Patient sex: M
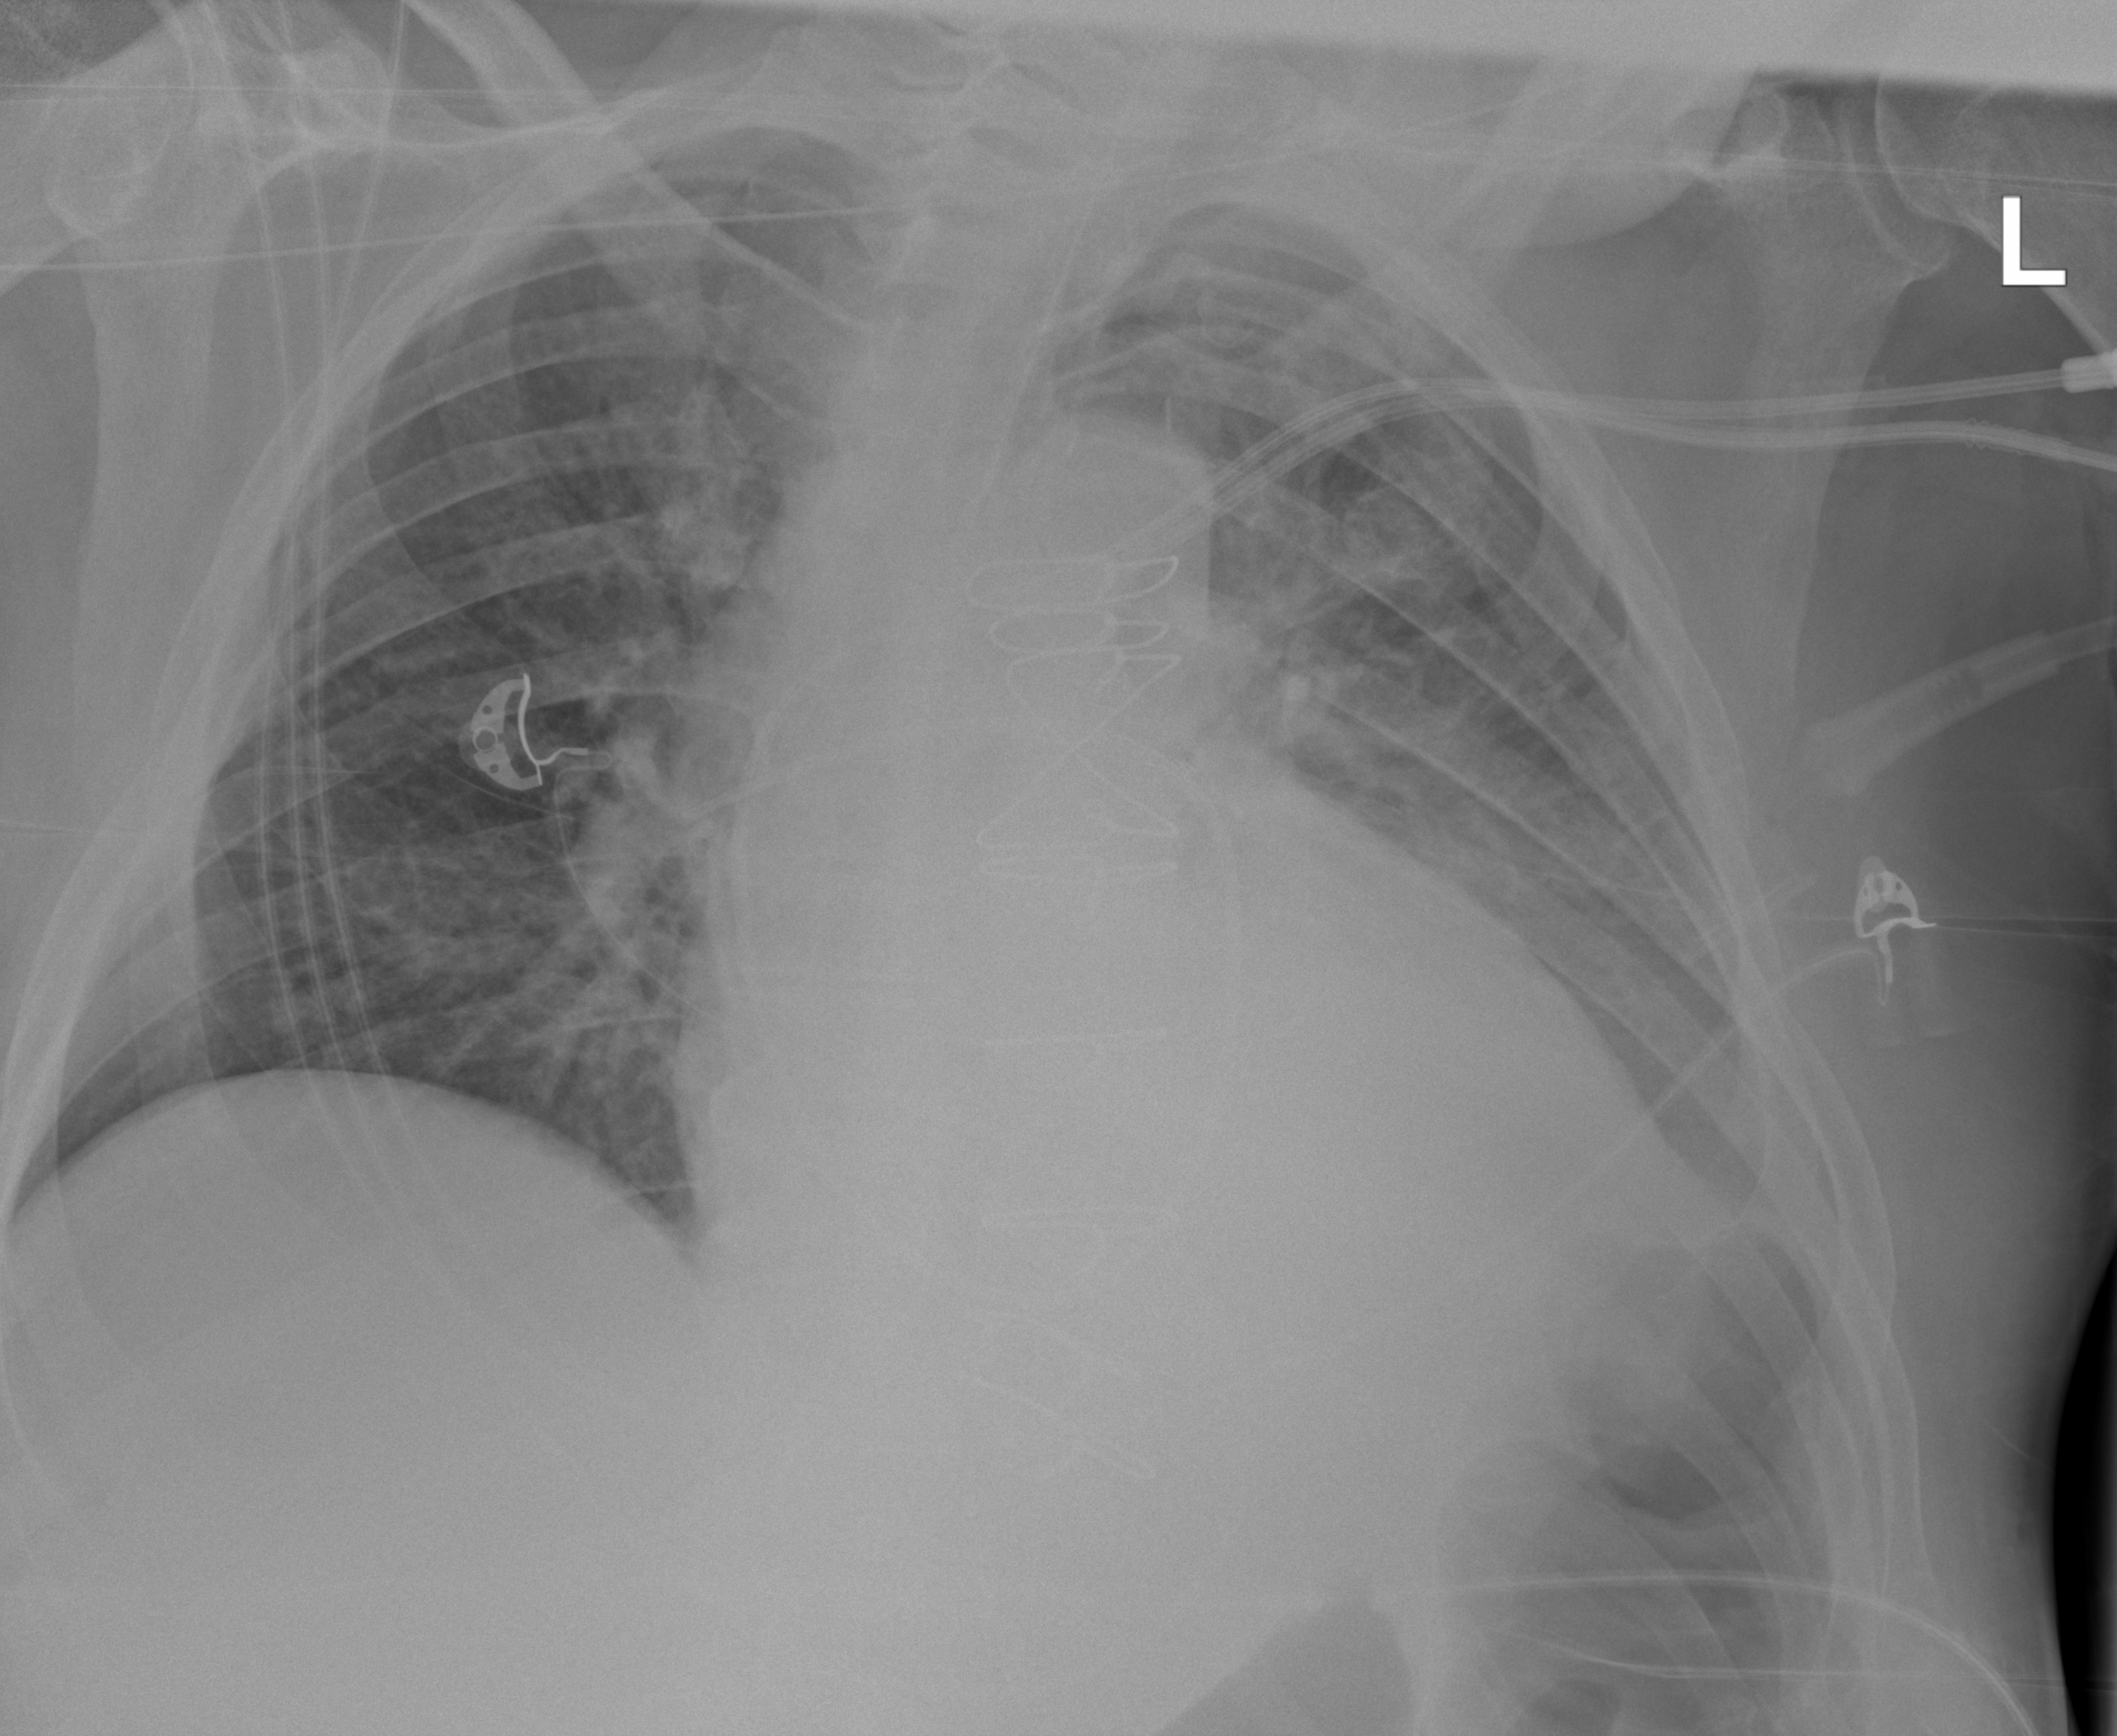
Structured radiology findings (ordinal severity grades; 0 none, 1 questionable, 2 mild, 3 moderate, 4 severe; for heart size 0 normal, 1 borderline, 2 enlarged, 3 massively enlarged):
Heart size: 2
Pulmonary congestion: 2
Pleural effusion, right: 0
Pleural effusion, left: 2
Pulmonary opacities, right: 0
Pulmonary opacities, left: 2
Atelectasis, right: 0
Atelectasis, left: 2